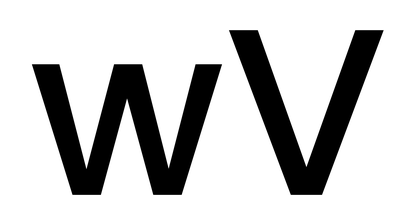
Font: Poppins-Medium